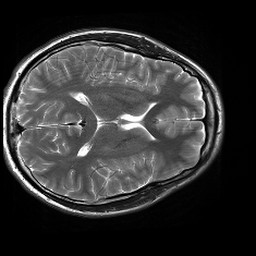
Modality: T2w
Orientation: axial
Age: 22
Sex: male
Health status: healthy
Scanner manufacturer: siemens
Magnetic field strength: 3 T
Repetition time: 4.01 s
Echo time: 0.116 s